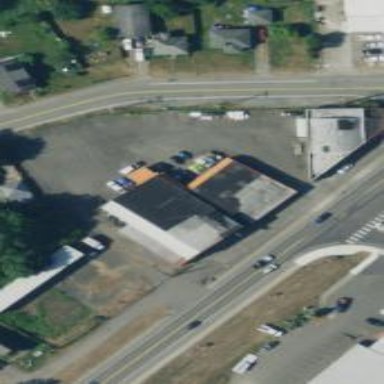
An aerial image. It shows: Commercial building with historical significance.